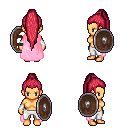
a pixel art fantasy rpg character, female body template, human, tanned skin, pink cape, white pants, ruby red extra-long topknot hairstyle, white cloth bracers, shield, four views (front, back, left, right), 2x2 character sprite sheet, small pixel art, hard edges, no anti-aliasing